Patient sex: M
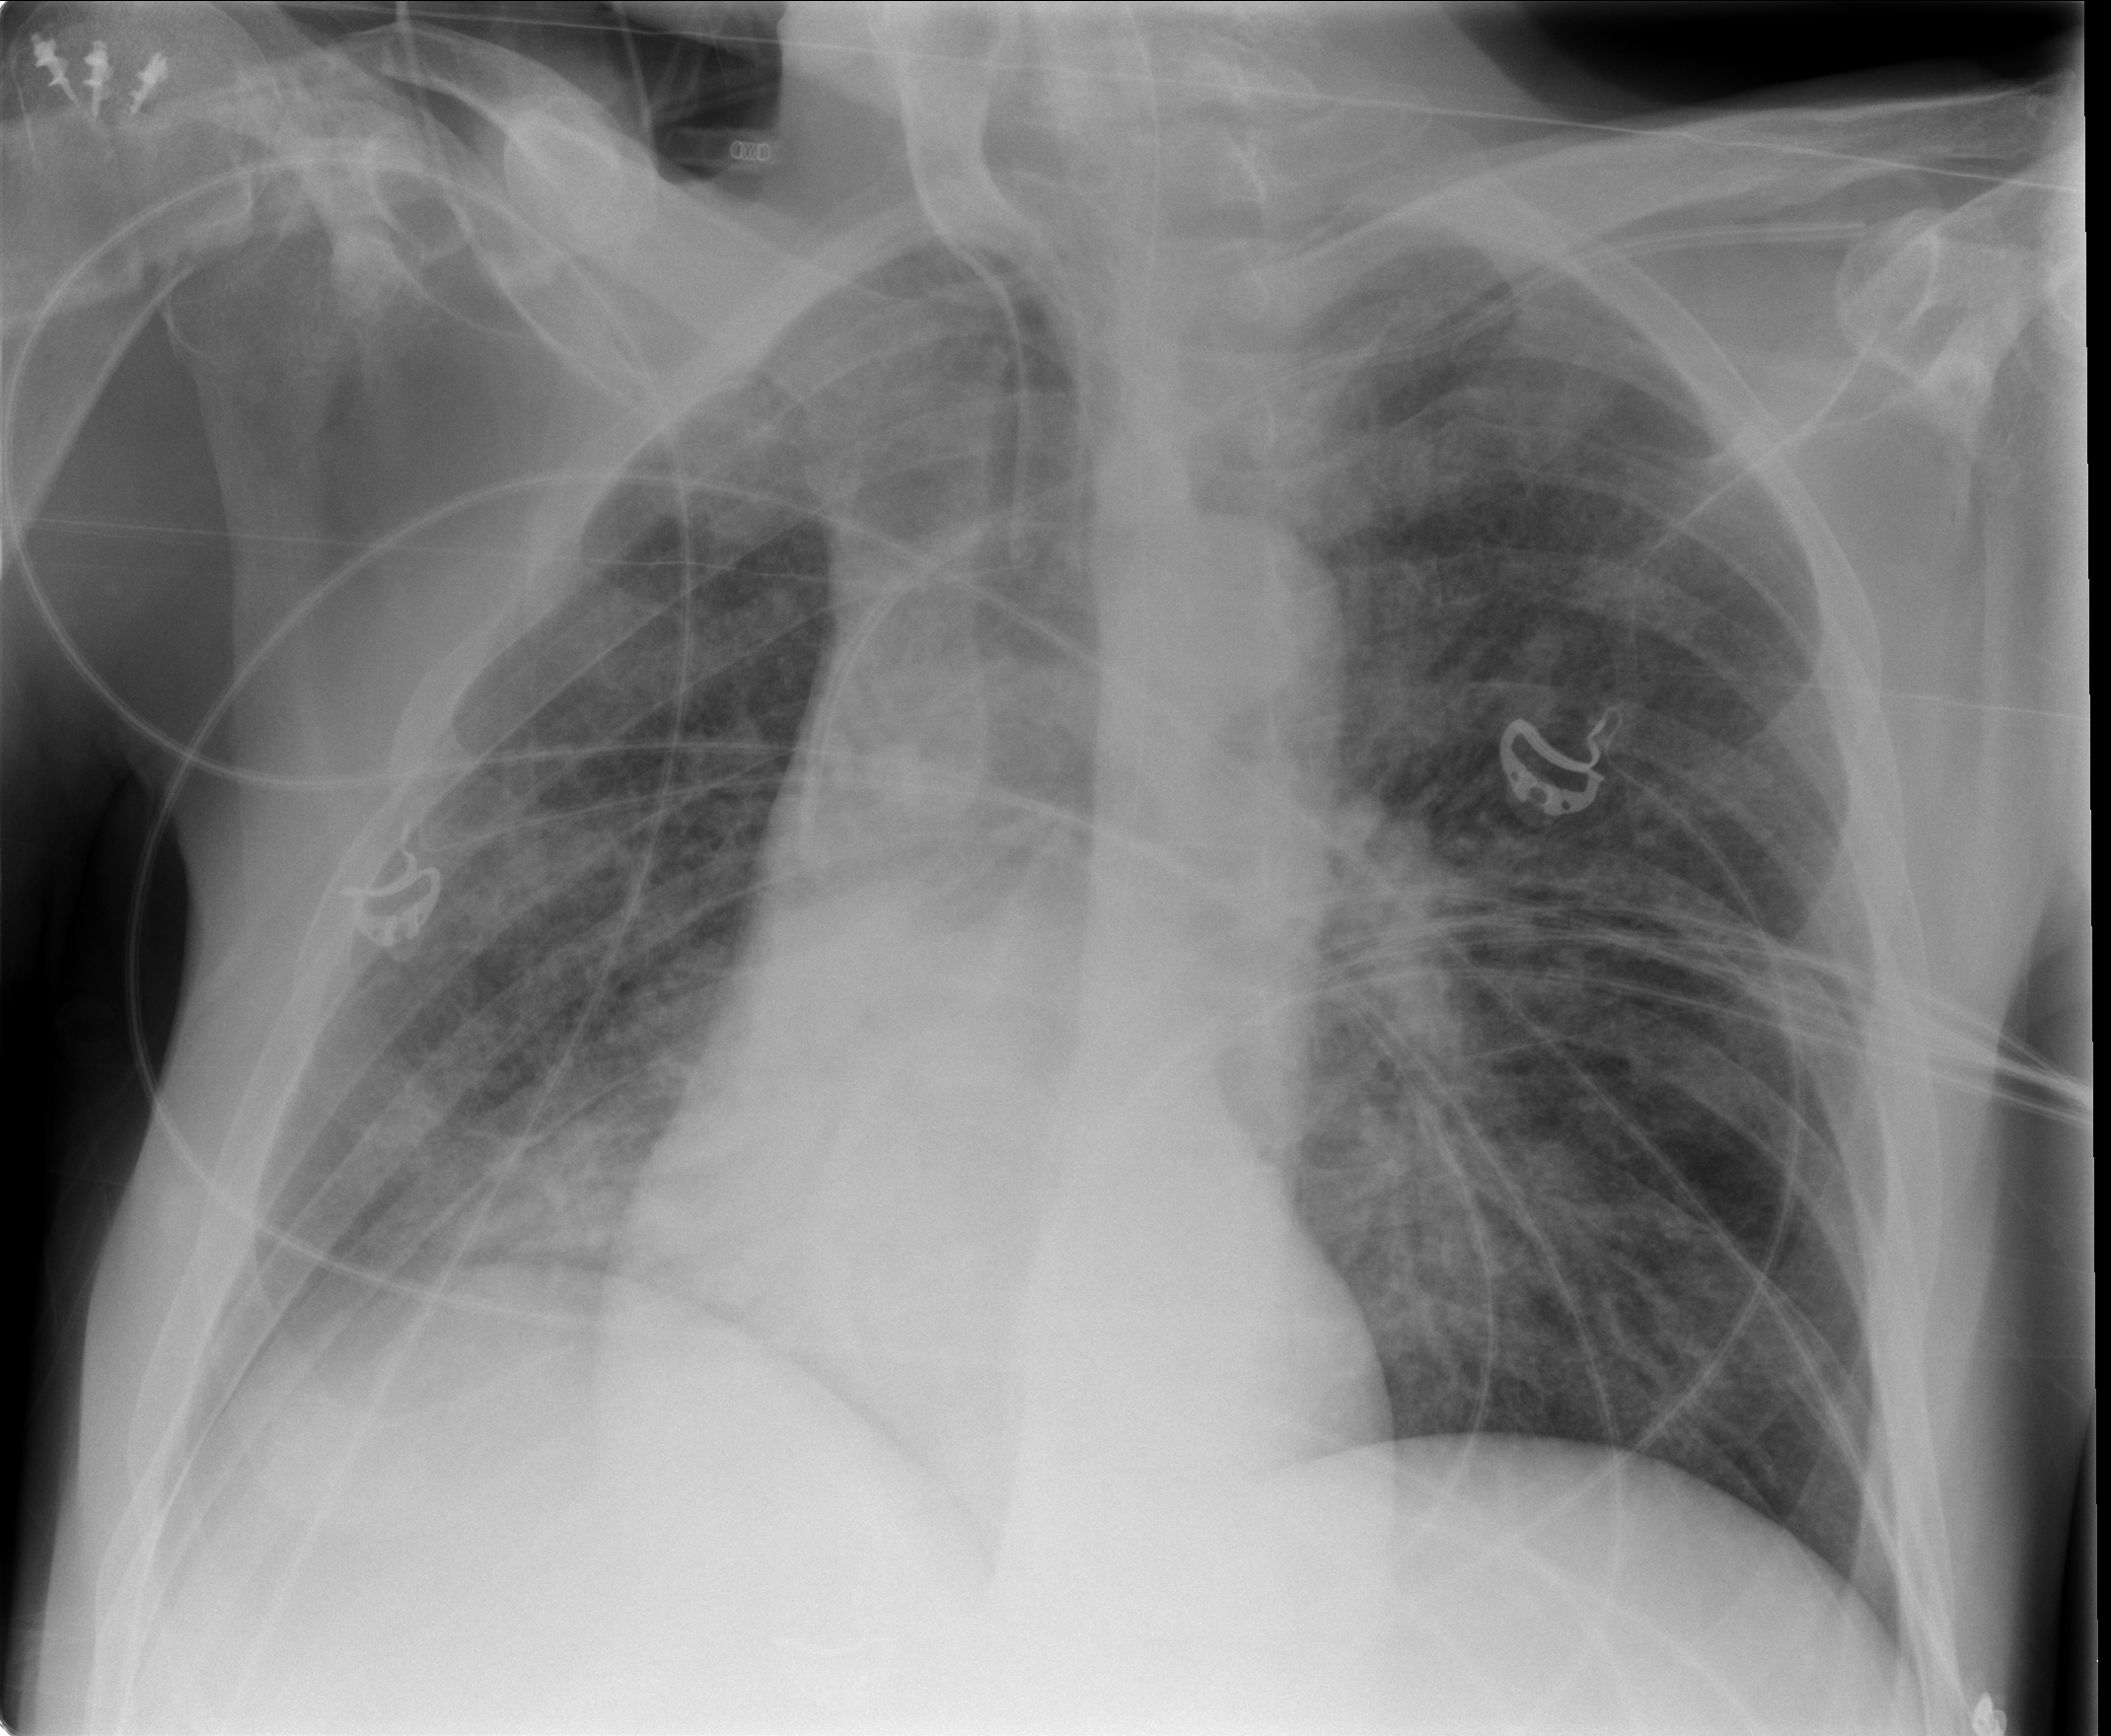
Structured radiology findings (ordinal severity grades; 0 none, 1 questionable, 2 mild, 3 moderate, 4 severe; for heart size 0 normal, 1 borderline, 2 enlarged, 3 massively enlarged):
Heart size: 0
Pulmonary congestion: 1
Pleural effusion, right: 2
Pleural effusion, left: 0
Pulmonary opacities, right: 3
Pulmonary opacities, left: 3
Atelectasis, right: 2
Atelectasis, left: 2